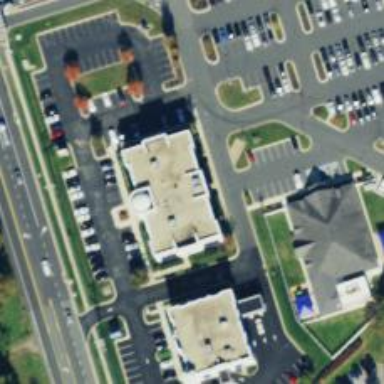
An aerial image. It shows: Healthcare clinic.